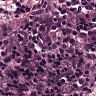
Metastatic tissue present: no